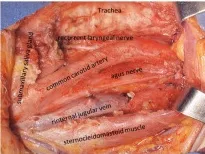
Surgery images and histopathological and immunohistochemical examinations. (B) Image of the surgical cavity after tumor resection.
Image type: pathology (immunostaining)